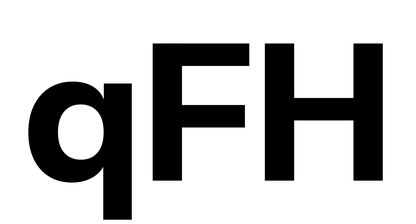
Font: InstrumentSans_Bold